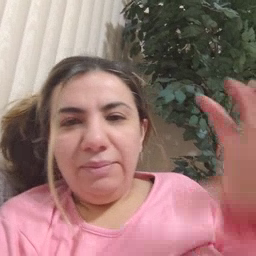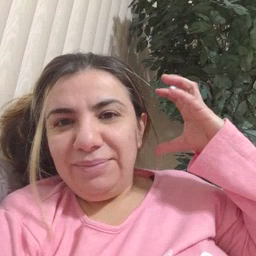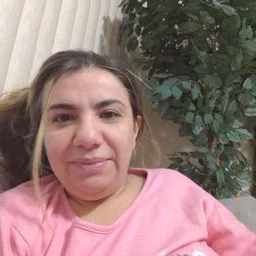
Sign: radio